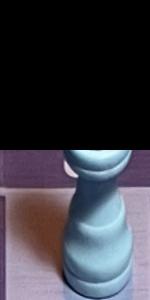
Label: Queen_White